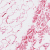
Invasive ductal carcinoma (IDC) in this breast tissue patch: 0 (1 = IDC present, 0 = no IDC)